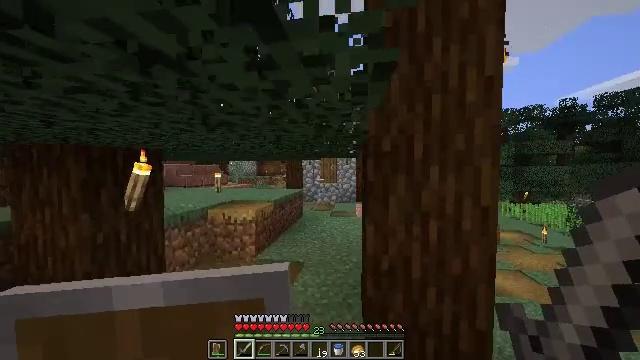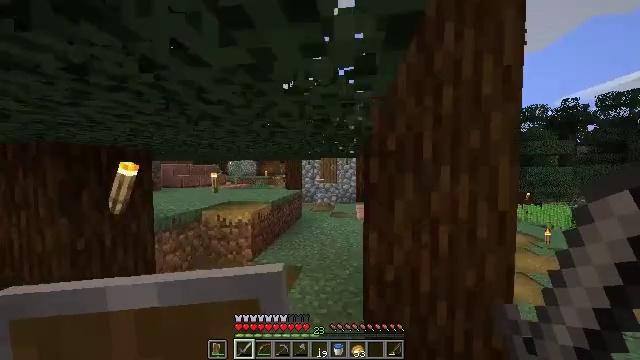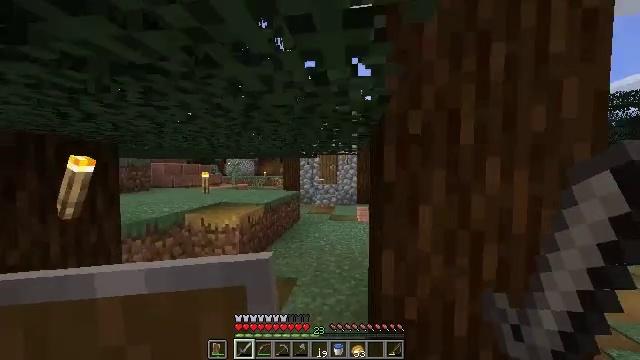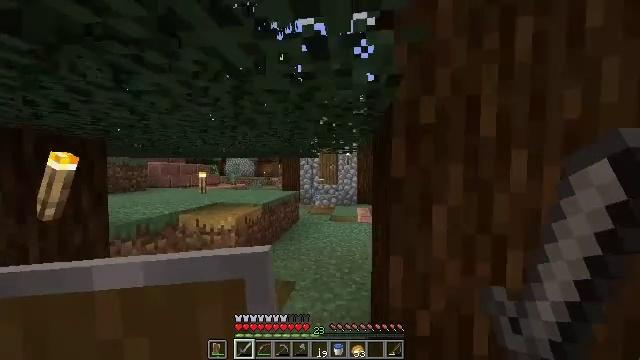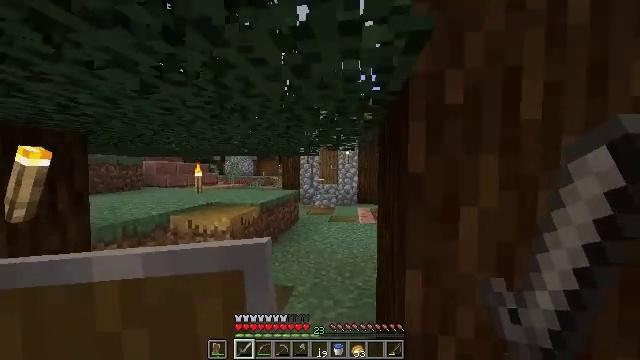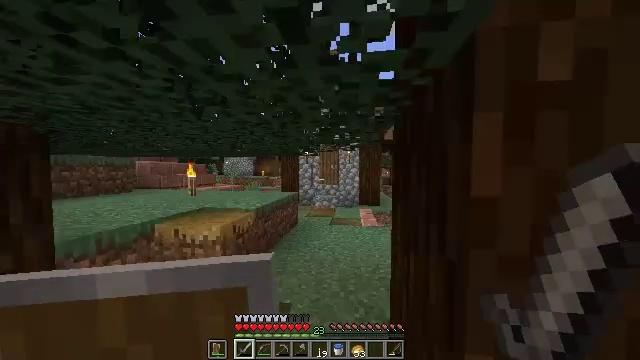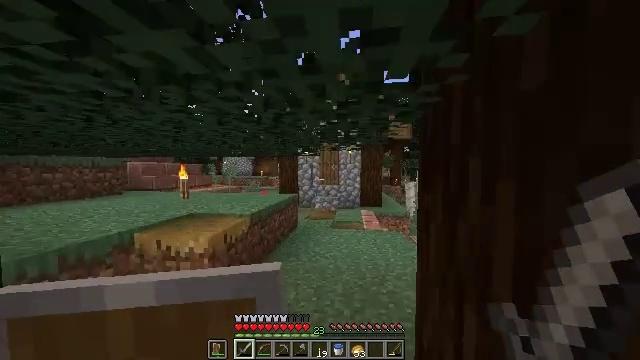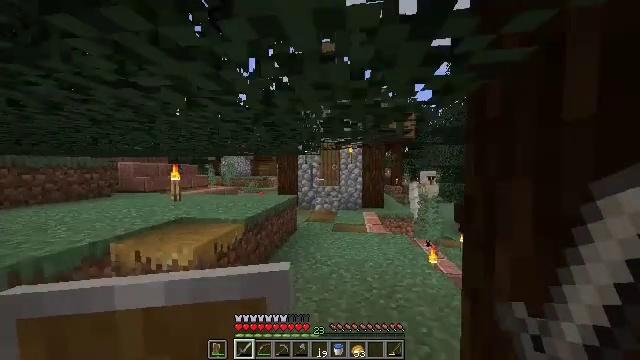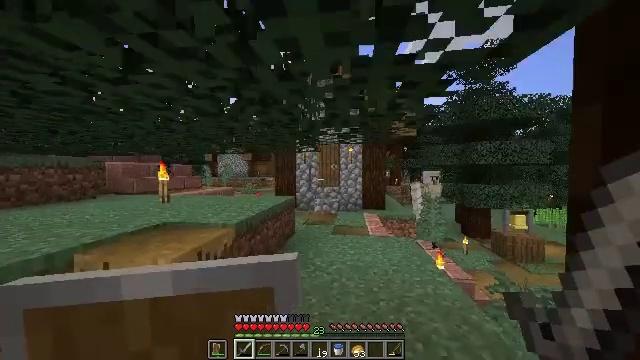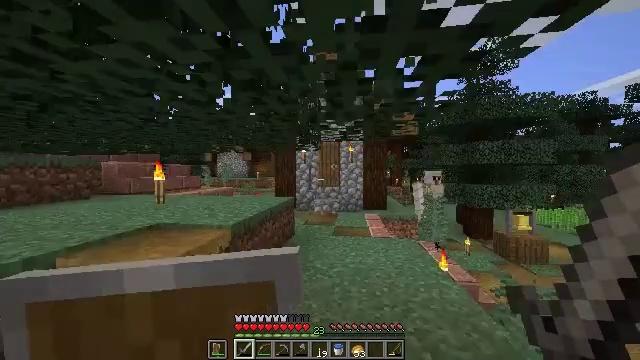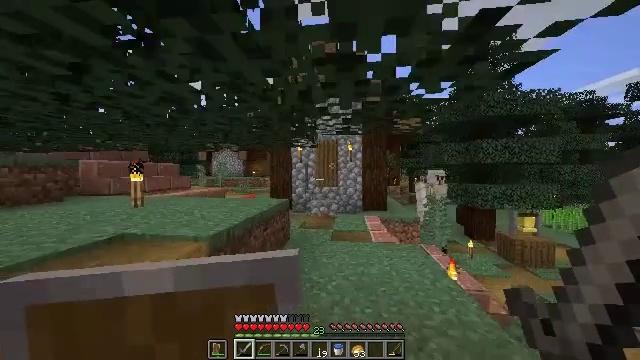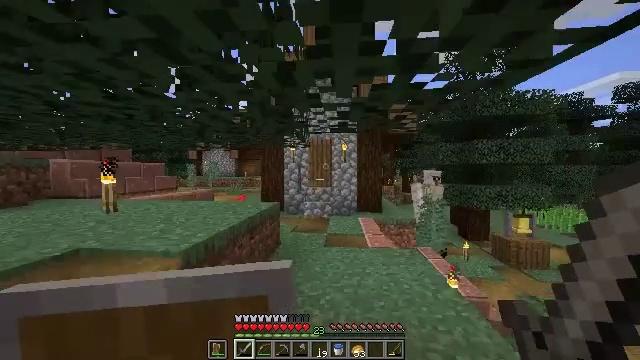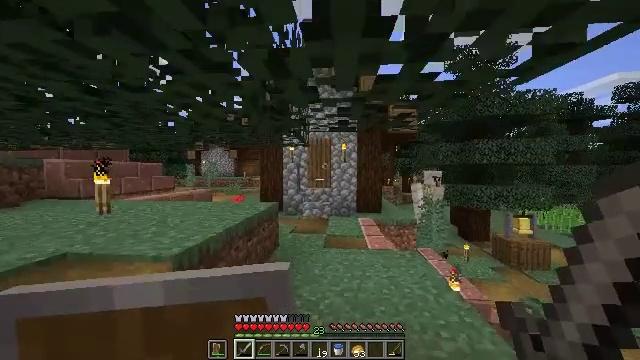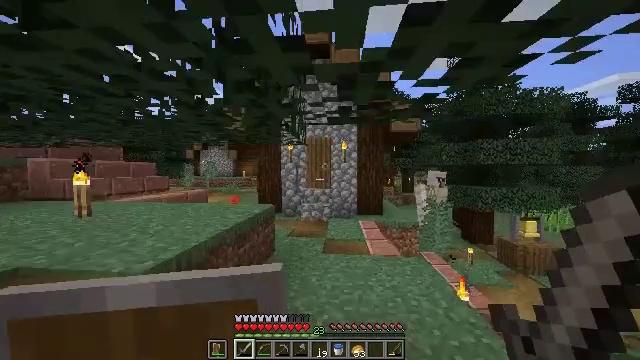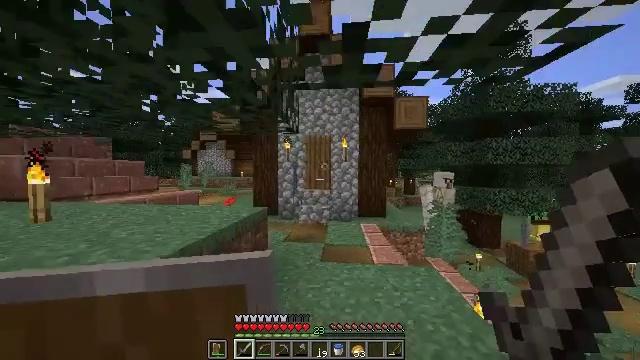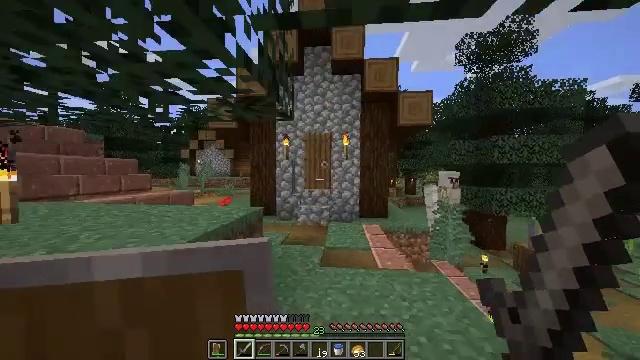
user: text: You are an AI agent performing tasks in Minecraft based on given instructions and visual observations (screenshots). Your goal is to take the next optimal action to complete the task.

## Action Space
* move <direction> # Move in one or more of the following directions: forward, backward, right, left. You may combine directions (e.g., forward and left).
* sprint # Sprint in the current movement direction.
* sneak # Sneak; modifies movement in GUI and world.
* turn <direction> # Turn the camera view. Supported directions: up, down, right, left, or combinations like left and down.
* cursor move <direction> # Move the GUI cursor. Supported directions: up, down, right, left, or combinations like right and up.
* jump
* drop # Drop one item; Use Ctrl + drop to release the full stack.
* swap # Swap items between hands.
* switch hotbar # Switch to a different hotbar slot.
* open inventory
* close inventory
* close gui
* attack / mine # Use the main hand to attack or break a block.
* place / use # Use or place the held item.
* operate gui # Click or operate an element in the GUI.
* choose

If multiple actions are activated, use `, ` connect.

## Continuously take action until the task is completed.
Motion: motion action
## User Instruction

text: Harvest wheat from the field.
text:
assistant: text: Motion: move forward
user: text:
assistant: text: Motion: move forward
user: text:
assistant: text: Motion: move forward
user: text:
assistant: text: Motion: move forward
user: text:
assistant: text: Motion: move forward
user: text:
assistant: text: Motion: move forward
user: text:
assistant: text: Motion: move forward
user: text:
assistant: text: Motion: move forward, sprint
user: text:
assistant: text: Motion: move forward, sprint
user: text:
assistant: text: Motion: move forward
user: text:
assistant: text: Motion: move forward, turn right
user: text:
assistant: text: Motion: move forward
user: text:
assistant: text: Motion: move forward
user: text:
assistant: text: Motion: move forward
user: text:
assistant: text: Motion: move forward
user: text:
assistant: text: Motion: move forward
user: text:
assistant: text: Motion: move forward
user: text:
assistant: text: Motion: move forward
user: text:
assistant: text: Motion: move forward
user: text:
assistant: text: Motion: move forward
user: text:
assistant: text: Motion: move forward
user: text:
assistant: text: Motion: move forward
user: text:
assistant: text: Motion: move forward
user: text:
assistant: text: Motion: move forward
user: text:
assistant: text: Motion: move forward
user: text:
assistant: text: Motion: move forward
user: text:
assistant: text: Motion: move forward, turn left
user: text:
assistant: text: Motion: move forward, turn left
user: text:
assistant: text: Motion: move forward, turn left and up
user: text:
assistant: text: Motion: move forward, turn left